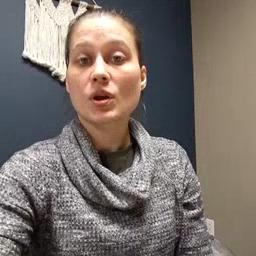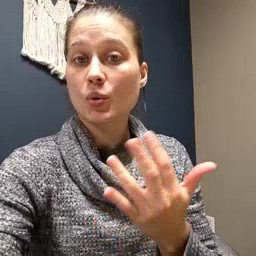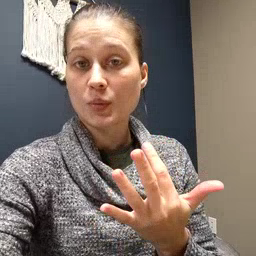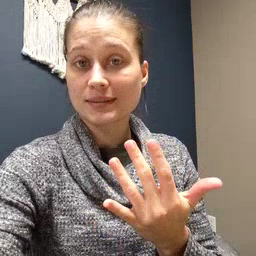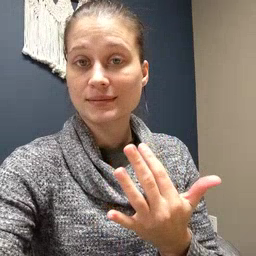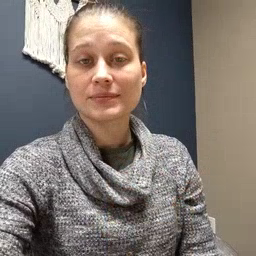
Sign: wait